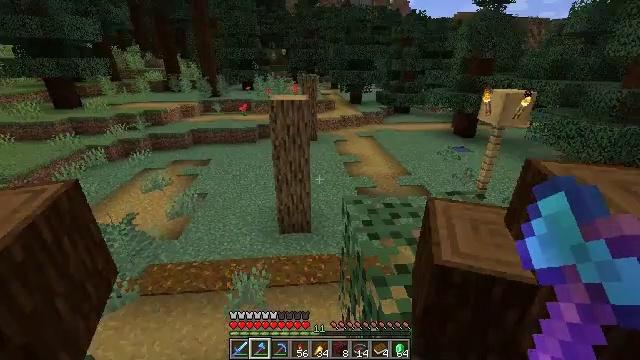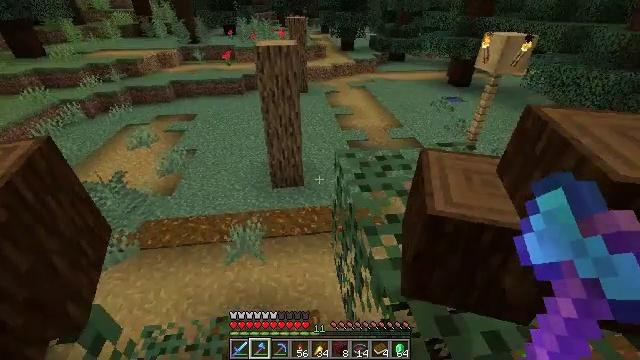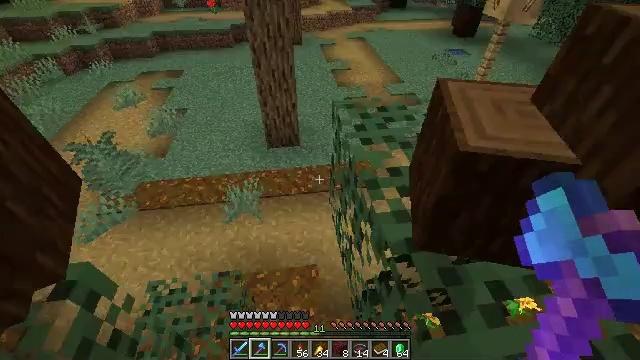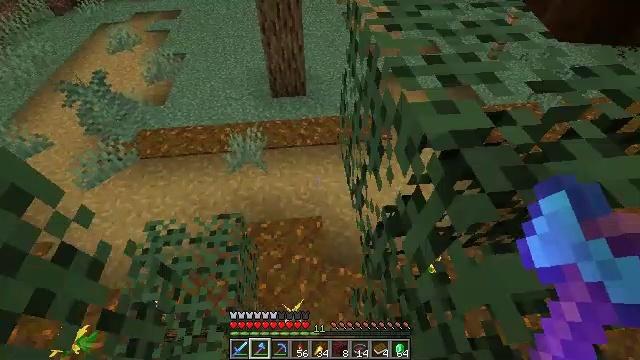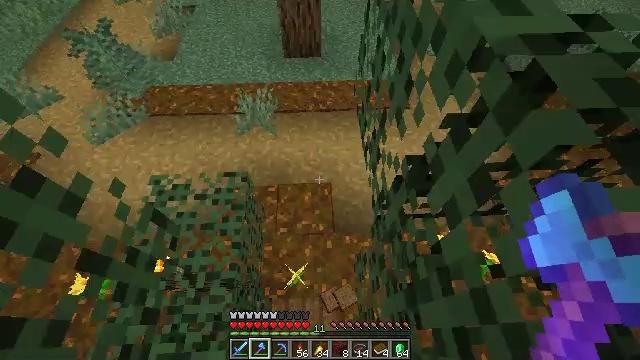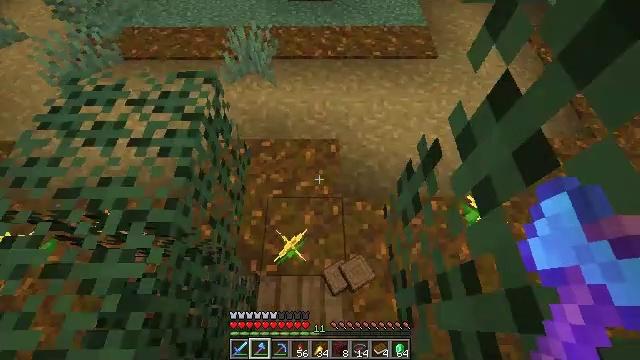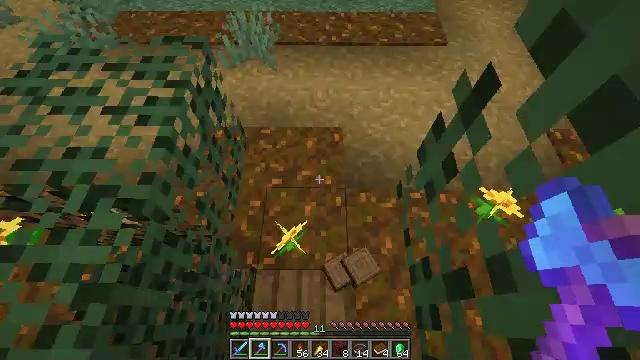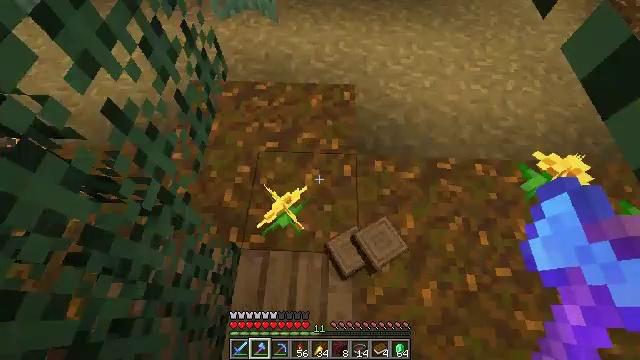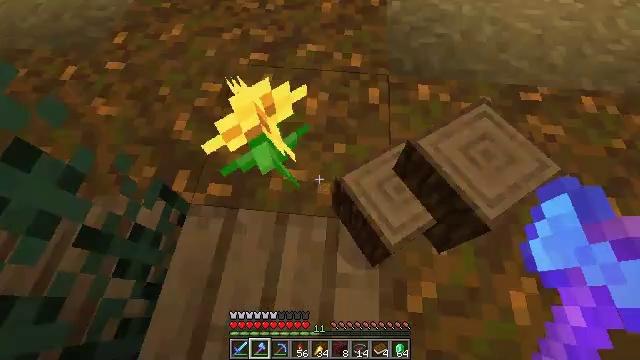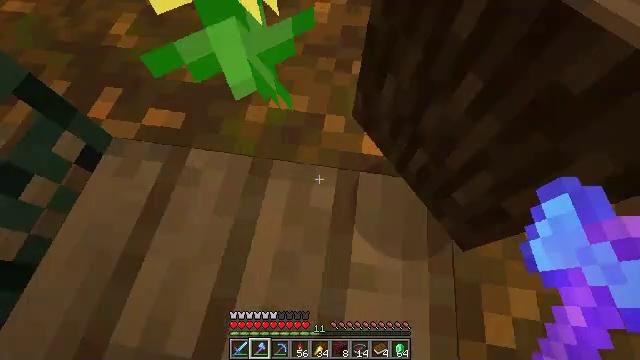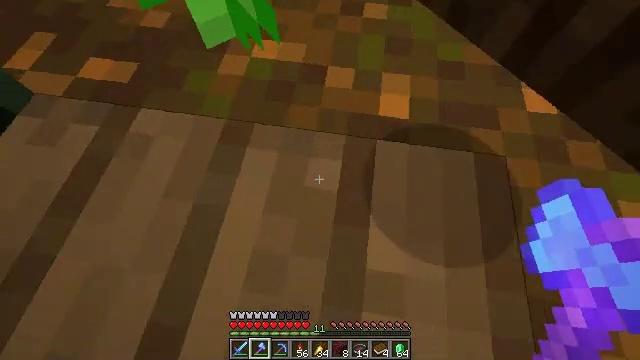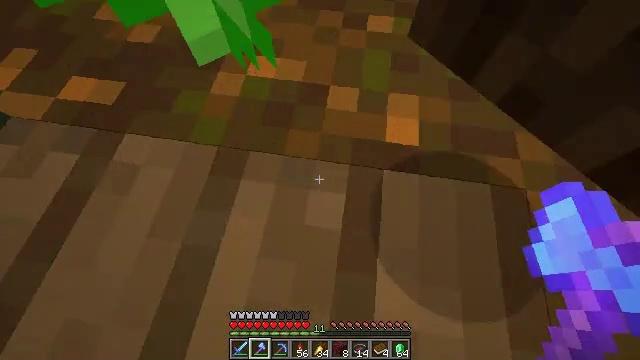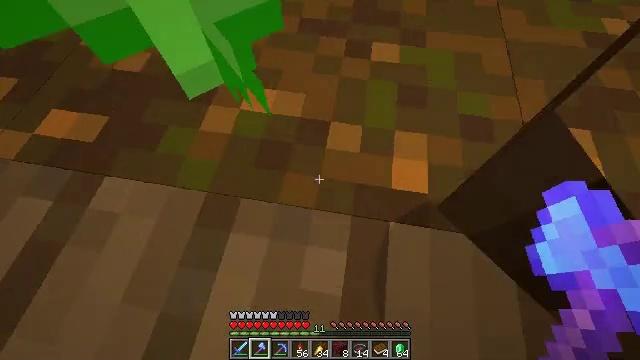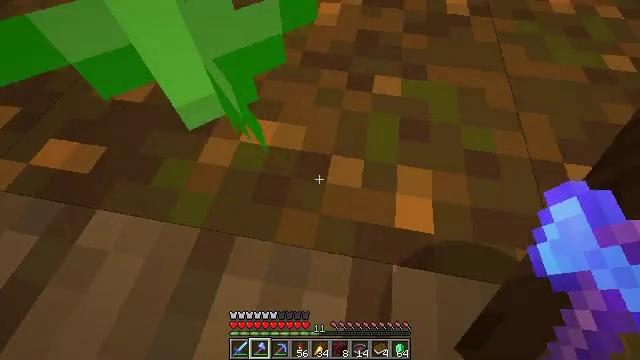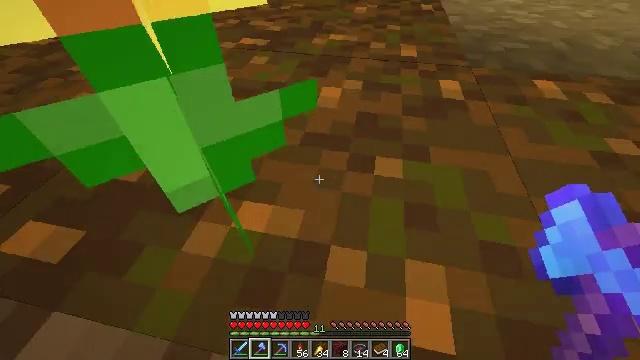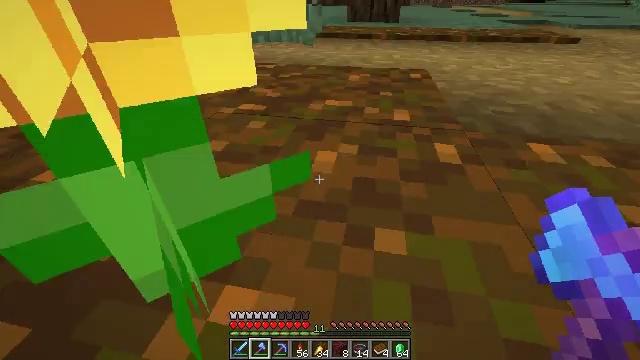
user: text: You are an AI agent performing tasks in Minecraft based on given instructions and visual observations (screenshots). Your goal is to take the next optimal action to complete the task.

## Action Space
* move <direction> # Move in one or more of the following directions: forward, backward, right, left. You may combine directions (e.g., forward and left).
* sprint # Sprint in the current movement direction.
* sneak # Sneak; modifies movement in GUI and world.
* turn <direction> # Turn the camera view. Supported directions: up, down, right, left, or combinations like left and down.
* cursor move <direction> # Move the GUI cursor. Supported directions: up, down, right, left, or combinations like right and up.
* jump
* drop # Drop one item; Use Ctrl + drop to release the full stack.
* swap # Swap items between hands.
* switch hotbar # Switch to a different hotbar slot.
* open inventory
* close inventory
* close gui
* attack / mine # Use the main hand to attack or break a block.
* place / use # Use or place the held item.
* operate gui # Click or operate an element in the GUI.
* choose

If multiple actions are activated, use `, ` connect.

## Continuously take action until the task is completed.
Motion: motion action
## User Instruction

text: Remove a spruce sapling from the inventory.
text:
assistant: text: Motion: move back, turn right and down
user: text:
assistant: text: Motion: move back, turn right and down
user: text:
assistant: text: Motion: move back, turn left and down
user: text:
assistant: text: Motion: move back, turn left and down, jump
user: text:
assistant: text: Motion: move back, turn left and down, jump
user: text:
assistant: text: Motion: move back, jump
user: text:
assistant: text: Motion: move back, turn left and down
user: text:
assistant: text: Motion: move back, turn left and down
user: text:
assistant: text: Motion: move back, turn left and down
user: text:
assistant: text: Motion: move back
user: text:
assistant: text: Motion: move back
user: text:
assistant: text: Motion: turn up
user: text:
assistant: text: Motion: turn up
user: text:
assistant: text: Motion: turn left and up
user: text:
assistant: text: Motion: turn up
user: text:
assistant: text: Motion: turn right and up
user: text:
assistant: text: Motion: turn right and up
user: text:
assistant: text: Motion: turn left and up
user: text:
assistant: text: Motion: turn up
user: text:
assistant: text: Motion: open inventory
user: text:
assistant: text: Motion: open inventory
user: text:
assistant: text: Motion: open inventory
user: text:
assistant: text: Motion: cursor move right
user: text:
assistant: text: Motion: cursor move right
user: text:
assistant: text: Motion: cursor move right
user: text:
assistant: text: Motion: no_op
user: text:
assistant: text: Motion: no_op
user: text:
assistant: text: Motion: cursor move right and down
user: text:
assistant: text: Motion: cursor move right and down
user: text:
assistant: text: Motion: cursor move down